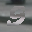
Label: 9